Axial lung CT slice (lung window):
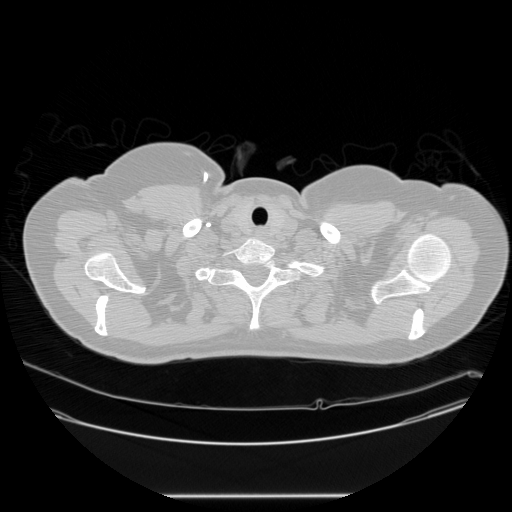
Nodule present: no